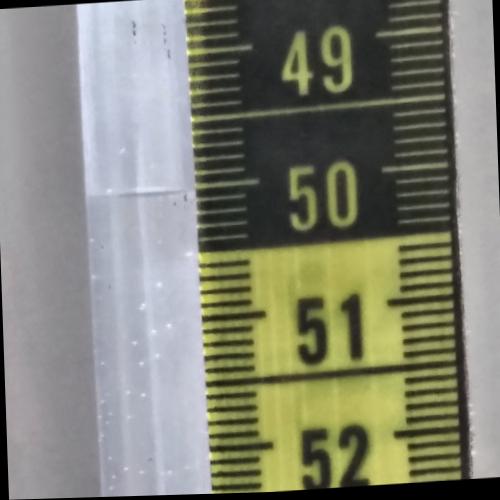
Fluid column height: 50.0 cm